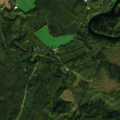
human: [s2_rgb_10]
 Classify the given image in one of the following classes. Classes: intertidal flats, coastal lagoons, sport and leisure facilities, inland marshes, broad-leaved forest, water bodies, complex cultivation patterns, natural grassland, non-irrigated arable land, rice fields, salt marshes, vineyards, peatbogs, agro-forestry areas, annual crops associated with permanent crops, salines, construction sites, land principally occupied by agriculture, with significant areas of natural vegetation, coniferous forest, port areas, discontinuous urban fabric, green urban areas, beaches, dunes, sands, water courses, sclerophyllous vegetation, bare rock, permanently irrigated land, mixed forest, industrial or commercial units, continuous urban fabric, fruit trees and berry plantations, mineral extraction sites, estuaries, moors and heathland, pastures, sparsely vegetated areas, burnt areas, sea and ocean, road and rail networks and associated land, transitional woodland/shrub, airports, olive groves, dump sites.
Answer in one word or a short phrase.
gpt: land principally occupied by agriculture, with significant areas of natural vegetation, coniferous forest, mixed forest